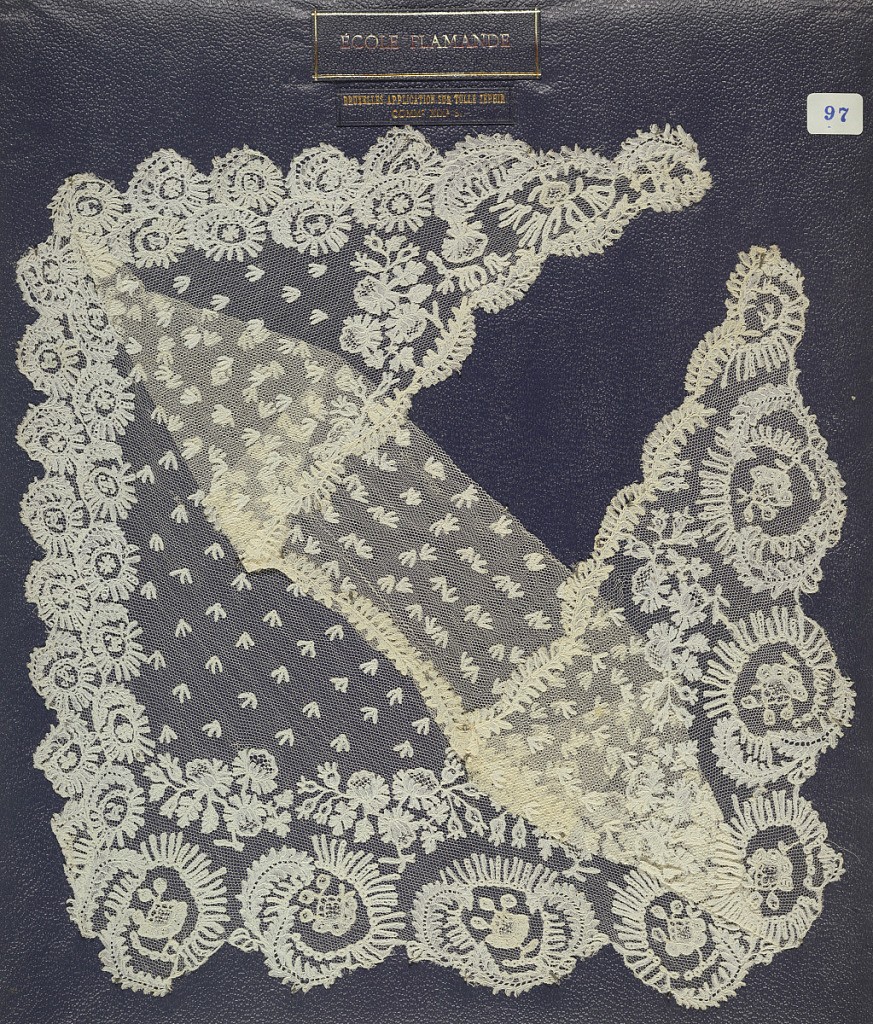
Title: Collar
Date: mid-19th century
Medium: Technique: applique, bobbin lace
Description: Applique on net collar, floral scalloped edges; mid-19th century Brussels style.